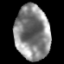
Tissue: lung
Cell type: Endothelial cells
Senescence score: 0.5537
Nuclear area (px): 1859
Mean DAPI intensity: 135.007